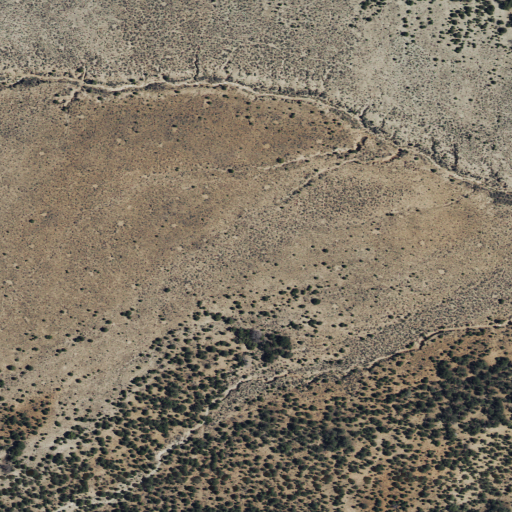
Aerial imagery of plain(s) in Utah named Big Swale containing shrub and evergreen forest